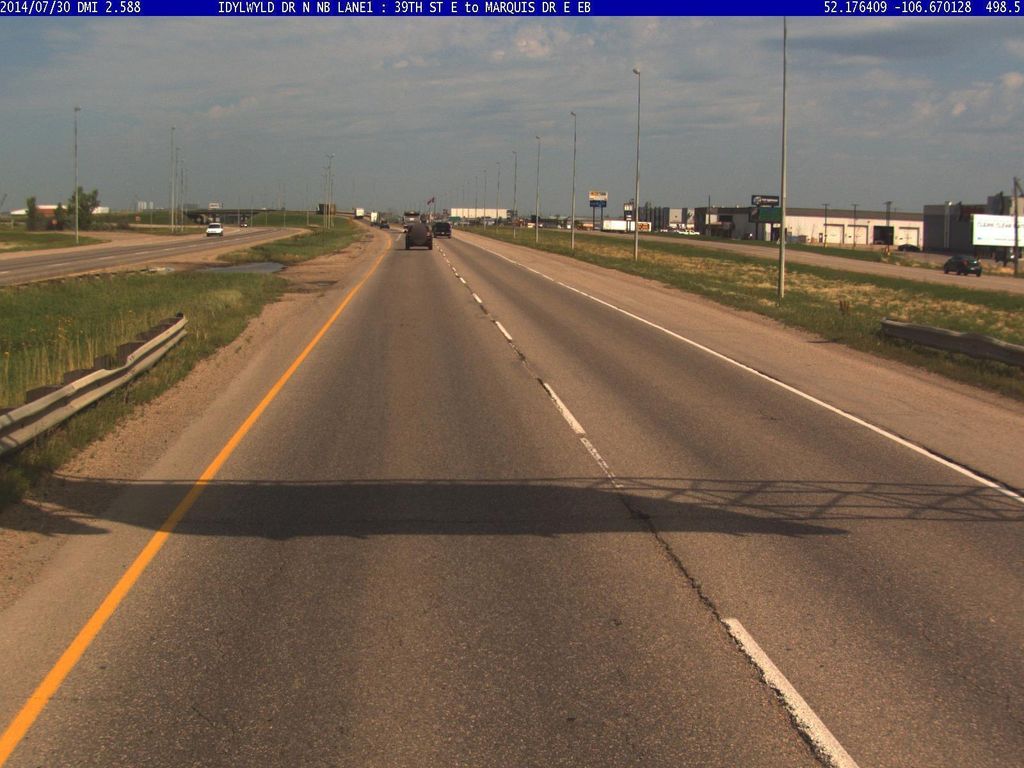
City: saskatoon